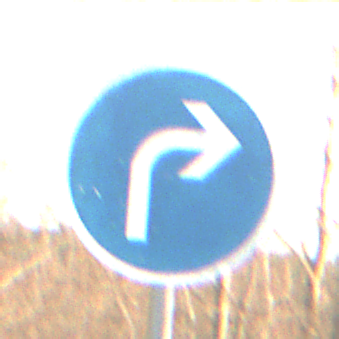
Verkehrszeichen: VorgeschriebeneFahrtrichtungRechts
Umgebung: Outdoor, Nature
Tageszeit: SunriseSunset
Wetter: PartlyCloudy
Licht: Natural
Jahreszeit: NotSpecified
Kontrast: MediumContrast